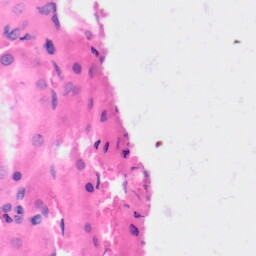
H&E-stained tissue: Kidney